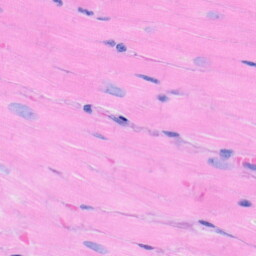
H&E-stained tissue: Heart